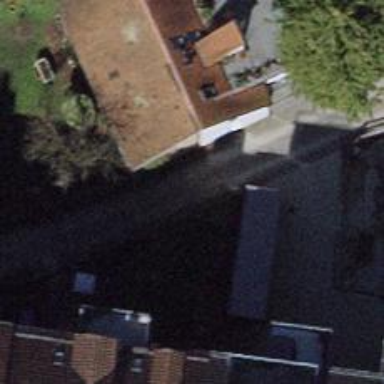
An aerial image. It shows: Driveway with gravel surface.